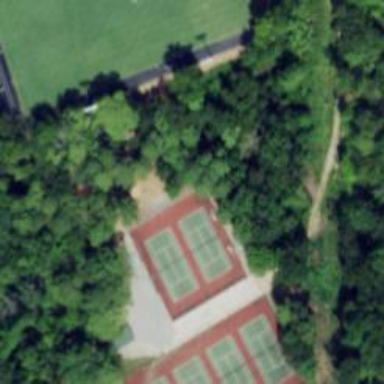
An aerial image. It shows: Tennis court on pitch designated for leisure land.